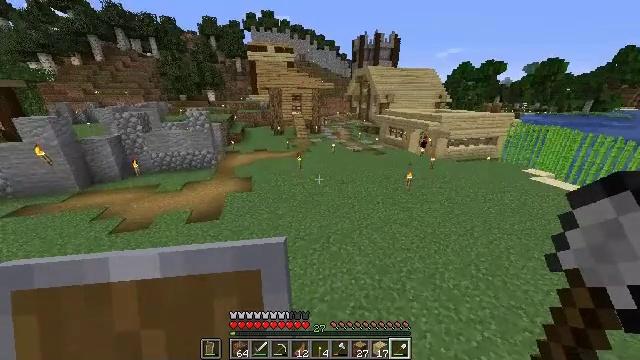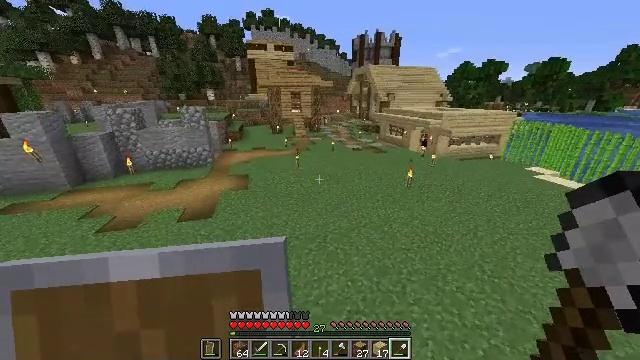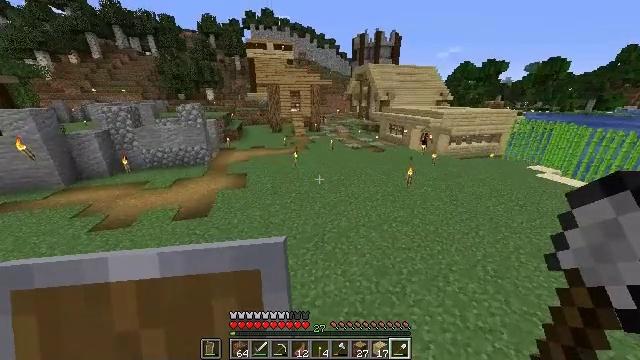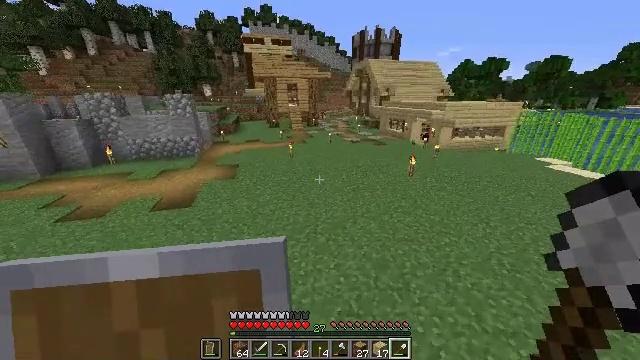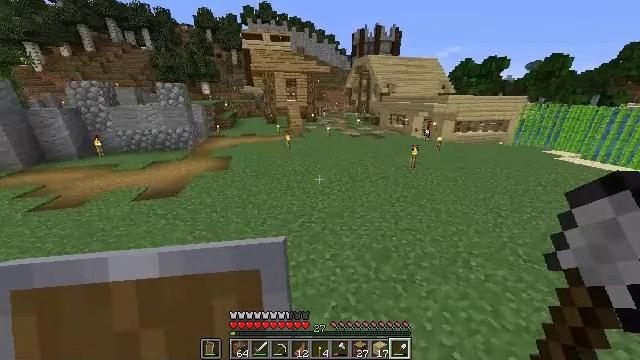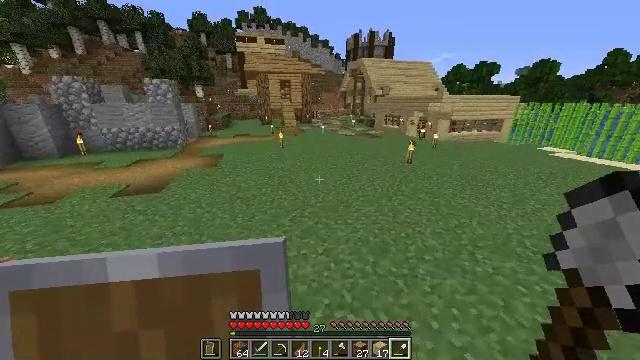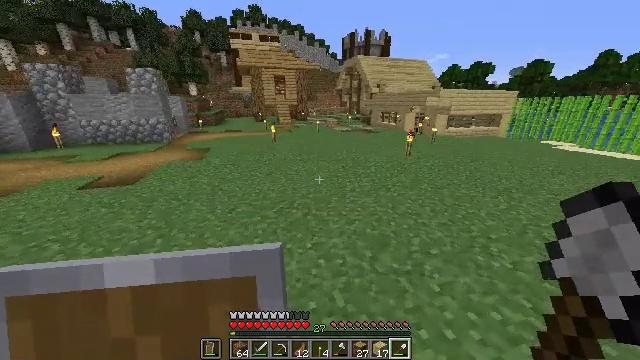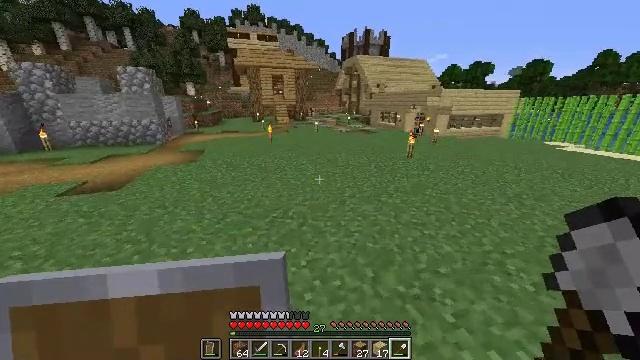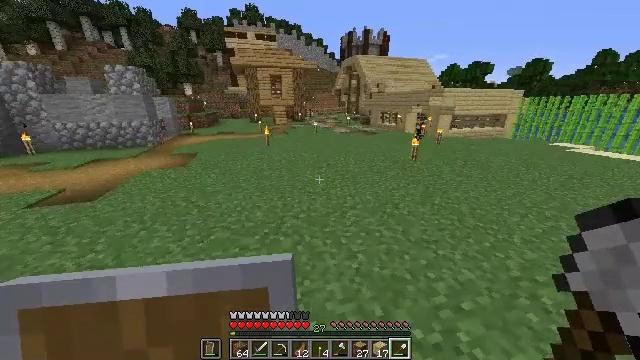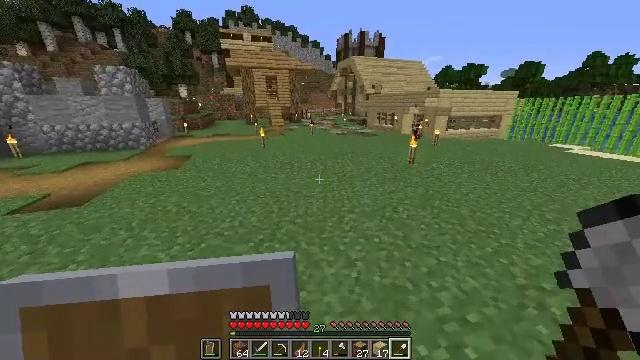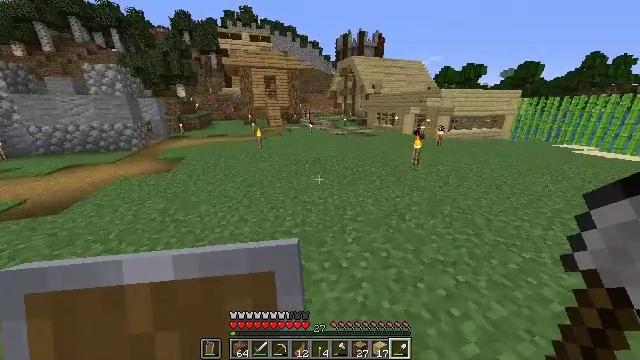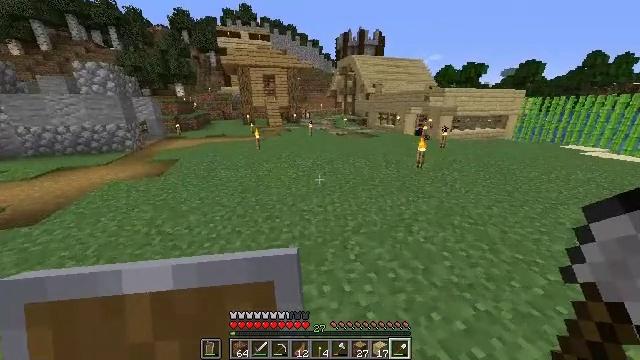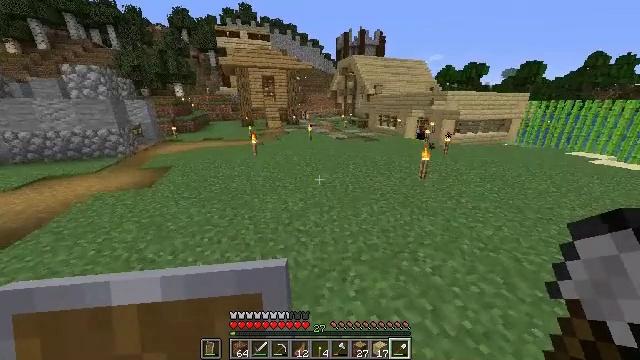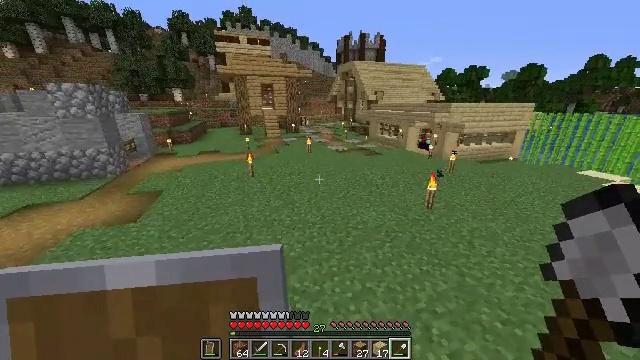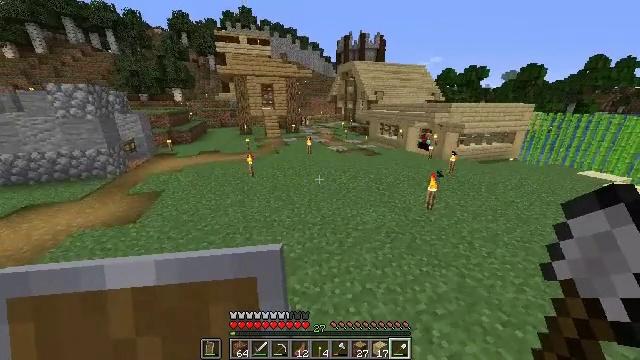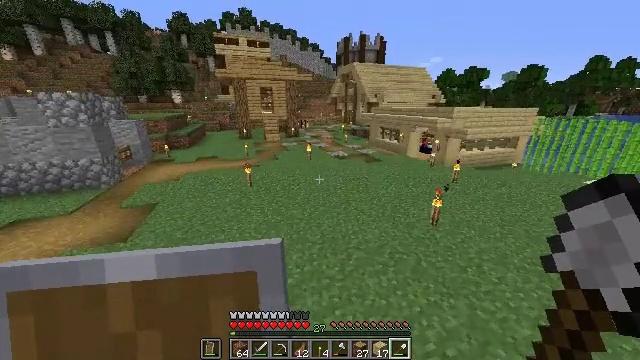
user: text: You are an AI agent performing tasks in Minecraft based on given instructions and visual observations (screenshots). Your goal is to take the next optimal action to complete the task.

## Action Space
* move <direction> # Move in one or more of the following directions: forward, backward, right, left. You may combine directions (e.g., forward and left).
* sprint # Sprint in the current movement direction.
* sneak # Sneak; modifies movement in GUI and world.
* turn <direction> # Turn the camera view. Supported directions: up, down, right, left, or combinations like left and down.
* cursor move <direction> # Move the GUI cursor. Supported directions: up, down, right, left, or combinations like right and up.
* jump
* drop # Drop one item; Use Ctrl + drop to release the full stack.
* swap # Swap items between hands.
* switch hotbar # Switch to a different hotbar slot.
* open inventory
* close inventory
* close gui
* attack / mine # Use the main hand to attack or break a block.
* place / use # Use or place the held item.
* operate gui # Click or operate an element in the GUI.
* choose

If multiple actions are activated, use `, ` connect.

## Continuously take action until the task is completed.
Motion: motion action
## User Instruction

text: Mine the farmland block.
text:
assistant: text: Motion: move forward
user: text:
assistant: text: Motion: move forward
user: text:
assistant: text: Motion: move forward
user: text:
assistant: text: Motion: move forward
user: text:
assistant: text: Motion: move forward, turn right and up
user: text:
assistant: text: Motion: move forward
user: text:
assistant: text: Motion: move forward
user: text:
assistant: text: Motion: move forward
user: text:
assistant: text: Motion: move forward
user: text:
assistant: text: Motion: move forward
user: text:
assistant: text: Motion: move forward
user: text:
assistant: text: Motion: move forward, jump
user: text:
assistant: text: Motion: move forward, jump
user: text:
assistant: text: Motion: move forward, jump
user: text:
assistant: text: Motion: move forward, jump
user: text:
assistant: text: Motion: move forward, jump
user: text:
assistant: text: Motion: move forward
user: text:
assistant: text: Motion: move forward
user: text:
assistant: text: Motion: move forward
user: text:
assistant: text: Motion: move forward
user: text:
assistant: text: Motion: move forward
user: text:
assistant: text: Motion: move forward
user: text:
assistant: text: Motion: move forward
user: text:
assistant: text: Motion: move forward, jump
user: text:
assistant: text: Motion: move forward, jump
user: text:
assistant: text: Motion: move forward, jump
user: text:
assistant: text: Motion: move forward, jump
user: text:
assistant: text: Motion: move forward, jump
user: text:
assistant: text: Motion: move forward, jump
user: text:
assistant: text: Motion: move forward